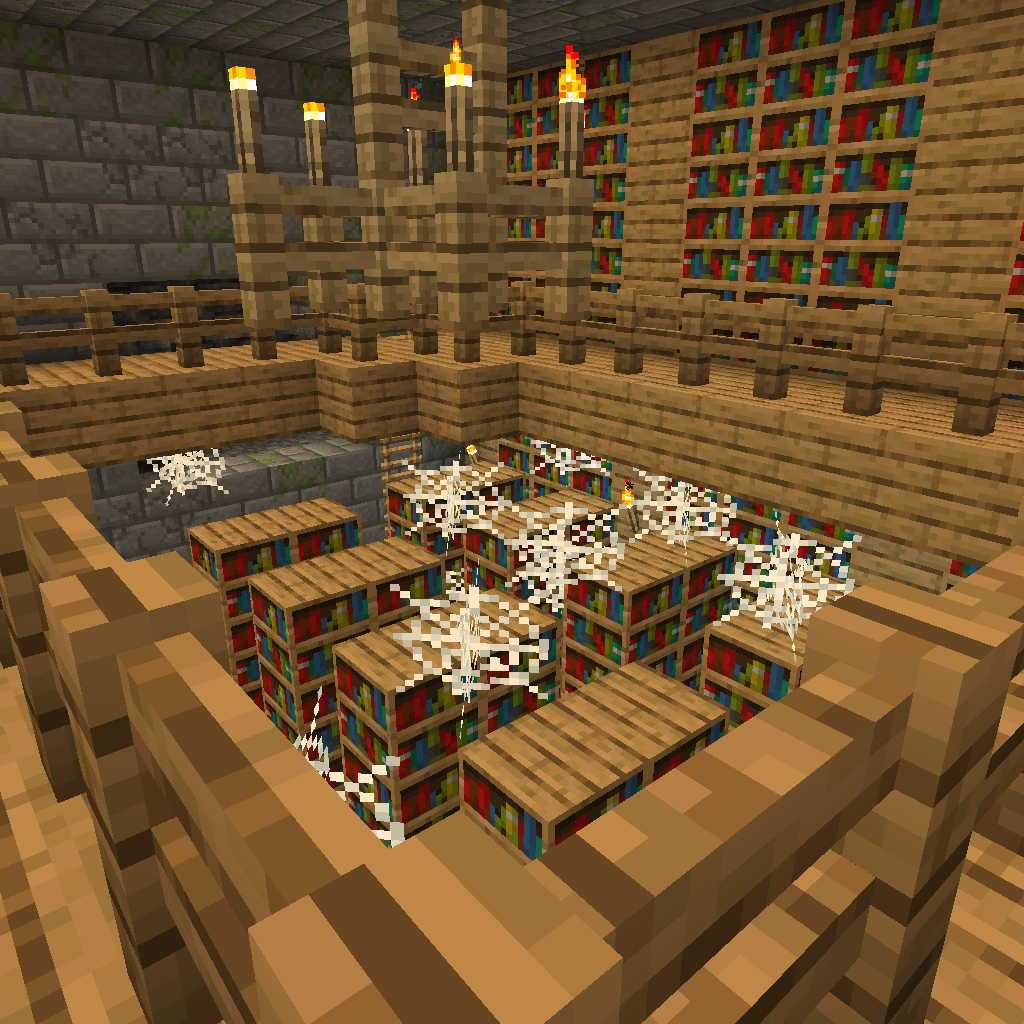
stronghold library with cobbleweb